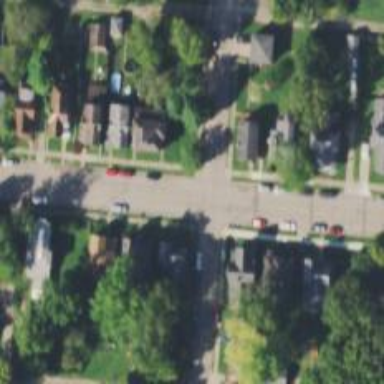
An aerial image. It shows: Residential road.